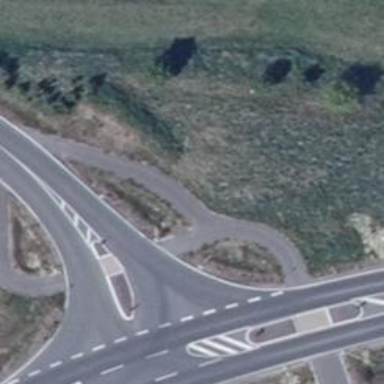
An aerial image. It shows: Unclassified road with asphalt surface. There is cycle track on the right side.